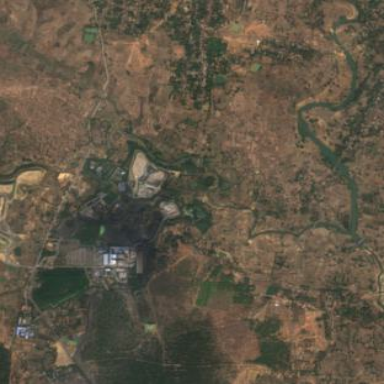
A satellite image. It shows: Coal-powered plant.